Question: I have an XML data sheet. I am currently using ajax to pull data from it to create specific tabs and build a table of data. What I'm stuck on is when a row of data is selected, details are meant to show in an adjacent set of divs, much like this:

data is omitted for anonymity.
Currently this process uses Spry, I want to recreate it using jQuery.
Below if my jQuery
'''
$jq.ajax({
method: "GET",
url: url,
dataType: "xml",
success: build,
error: error
});
//function to create the tabs
function build(xmlData) {
var locations = []; //create blank array to store locations
//loop to go over every event and find locations
$jq(xmlData).find("event").each(function (){
var $jqLocation = $jq(this).find("location").text();
//if location does not already exist, add to array
if (jQuery.inArray($jqLocation, locations) == -1 ) {
locations.push($jqLocation);
}
//case statement to determine number of events
switch ($jqLocation) {
case 'Denver':
denverNum += 1;
break;
case 'Elko, NV':
elkoNum += 1;
break;
case 'Saskatoon, SK':
saskNum += 1;
break;
case 'Montreal':
montrealNum += 1;
break;
case 'Vancouver, BC':
vancouverNum += 1;
break;
case 'Toronto, ON':
torontoNum += 1;
break;
case 'Remote Training':
remoteNum += 1;
break;
case 'Gillette, WY':
gilletteNum += 1;
break;
}
})
//iterates through the array to create the tabs if the location is present
locations.forEach(function(place){
switch (place) {
case 'Denver':
$jq('<li role="presentation" id="remoteTab"><a href="#denver" aria-controls="messages" role="tab" data-toggle="tab">Denver, CO</a></li>').appendTo('#tabList');
break;
case 'Elko, NV':
$jq('<li role="presentation" id="remoteTab"><a href="#elko" aria-controls="messages" role="tab" data-toggle="tab">Elko, NV</a></li>').appendTo('#tabList');
//iterates through XML data to find Elko events and builds the table
$jq("event", xmlData).each(function(){
var eventLocation = $jq(this).find('location').text();
if (eventLocation.localeCompare('Elko, NV') == 0) {
var date = $jq(this).find("date").text();
var course = $jq(this).find("course").text();
var duration = $jq(this).find("duration").text();
var presenter = $jq(this).find("presenter").text();
var details = $jq(this).find("details").text();
var output = '<tr>';
output += '<td>'+date+'</td>';
output += '<td>'+course+'</td>';
output += '<td>'+duration+' days</td>';
output += '</tr>';
$jq('#elkoTable').append(output);
output = '<strong>';
output += presenter;
output += '</strong>';
$jq('#elkoPresenter').append(output);
output = '<strong>'+date+'</strong>';
$jq('#elkoDate').append(output);
};
});
//jquery for making rows active upon click
$jq('#elkoTable tr').click(function() {
$jq('tr').removeClass();
$jq(this).addClass('active');
'''
Here is the HTML it appends to
'''
<table class="table table-striped table-hover" width="100%" cellpadding="2" cellspacing="0" id="elkoTable">
<tr>
<th width="150" spry:sort="date">Date (yr-mth-day)</th>
<th align="left" spry:sort="course">Course</th>
<th width="100" spry:sort="duration">Duration</th>
</tr>
</table>
</div>
</div>
</div>
<div class="col-md-6">
<div class="panel panel-default">
<div class="panel-heading" tabindex="0">Details</div>
<div class="panel-body">
<!-- <div id="Specials_Detail_DIV2" spry:detailregion="Vulcan_elko"> -->
<div id="Specials_Detail_DIV2">
<div class="row">
<div class="col-xs-9">
<p>
<span class="small">Course:</span>
<br>
<!-- <strong>{course}</strong> -->
</p>
</div>
'''
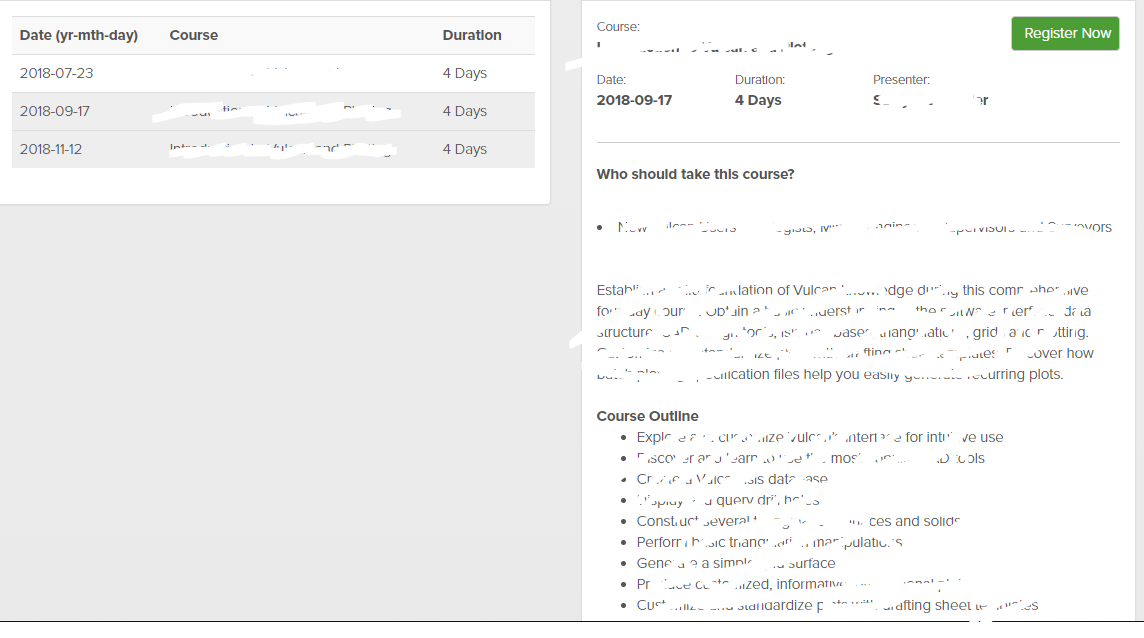
Answer: For those still struggling with the solution to this, I found a wacky way around it.
I created a variable and basically created all the divs in the variable and appended it to the html. Upon clicking the table row, it grabs the row ID and finds the correct div that matches the ID + 'Details'.
'''
var detailsPane = '<div class="panel panel-default" id="'+id+'Details" style="display: none;"><div class="panel-heading" tabindex="0">Details</div><div class="panel-body"><div class="row"><div class="col-xs-9"><p><span class="small">Course:</span><br><strong>'+course+'</strong></p></div><div class="col-xs-3"><a href="https://maptek.secure.force.com/training/TrainingWorkshopRegister?WSId=' + id +'" target="_blank" class="btn btn-default btn-block">Register Now</a></div></div>';
detailsPane += '<div class="row"><div class="col-xs-3"><p><span class="small">Date:</span><br><strong>'+date+'</strong> </p> </div><div class="col-xs-3"><p><span class="small">Duration:</span><br><strong>'+duration+' Days</strong></p></div><div class="col-xs-6"><p><span class="small">Presenter:</span><br><strong>'+presenter+'</strong></p></div></div>';
detailsPane += '<hr>';
detailsPane += '<div class="row"><div class="col-xs-12"><div><div style="text-align:right"><strong>'+isFull+'</strong> </div></div>'+details;
detailsPane += '<hr>';
detailsPane += '<div class="row"><div class="col-sm-6 col-xs-12"><h4>Provided with each course</h4><ul><li>Laptop Software/license</li><li>Training manual</li><li>Writing materials</li><li>Lunch</li><li>Coffee break refreshments</li></ul></div><div class="col-sm-6 col-xs-12"><h4>Facility Rentals </h4><p>Training facilities and laptops can be reserved .</p><p>For more information contact <a href=">email</a> or call <a href="tel">+1 9</a></p></div></div></div></div></div></div></div>';
$jq('#details').append(detailsPane);
'''
this if followed by the code to make it show
'''
var id = $jq(this).attr('id');
$jq('#'+id+'Details').show();
'''